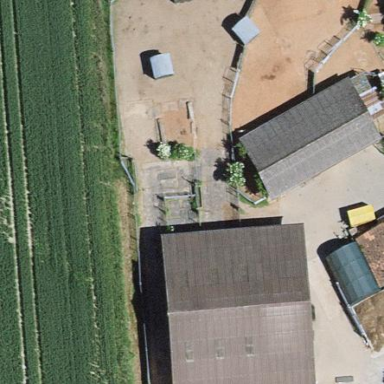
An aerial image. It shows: Barn.